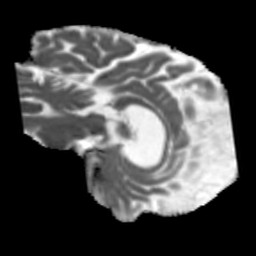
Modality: MD
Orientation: sagittal
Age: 71
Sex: male
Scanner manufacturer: siemens
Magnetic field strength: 3 T
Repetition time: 5.47 s
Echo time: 0.0854 s